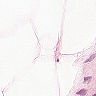
Metastatic tissue present: no